Brain MRI, t2w sequence, axial 2D slice.
Patient: age 36, sex F, weight 95 kg, height 1.95 m
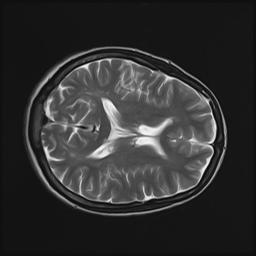